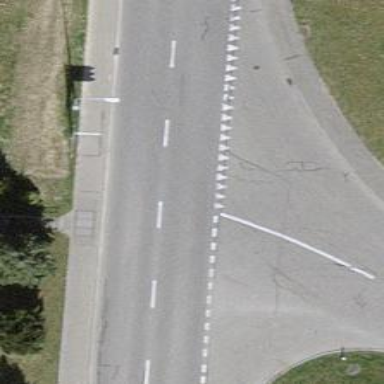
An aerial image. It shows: Road with "give way" sign.